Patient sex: M
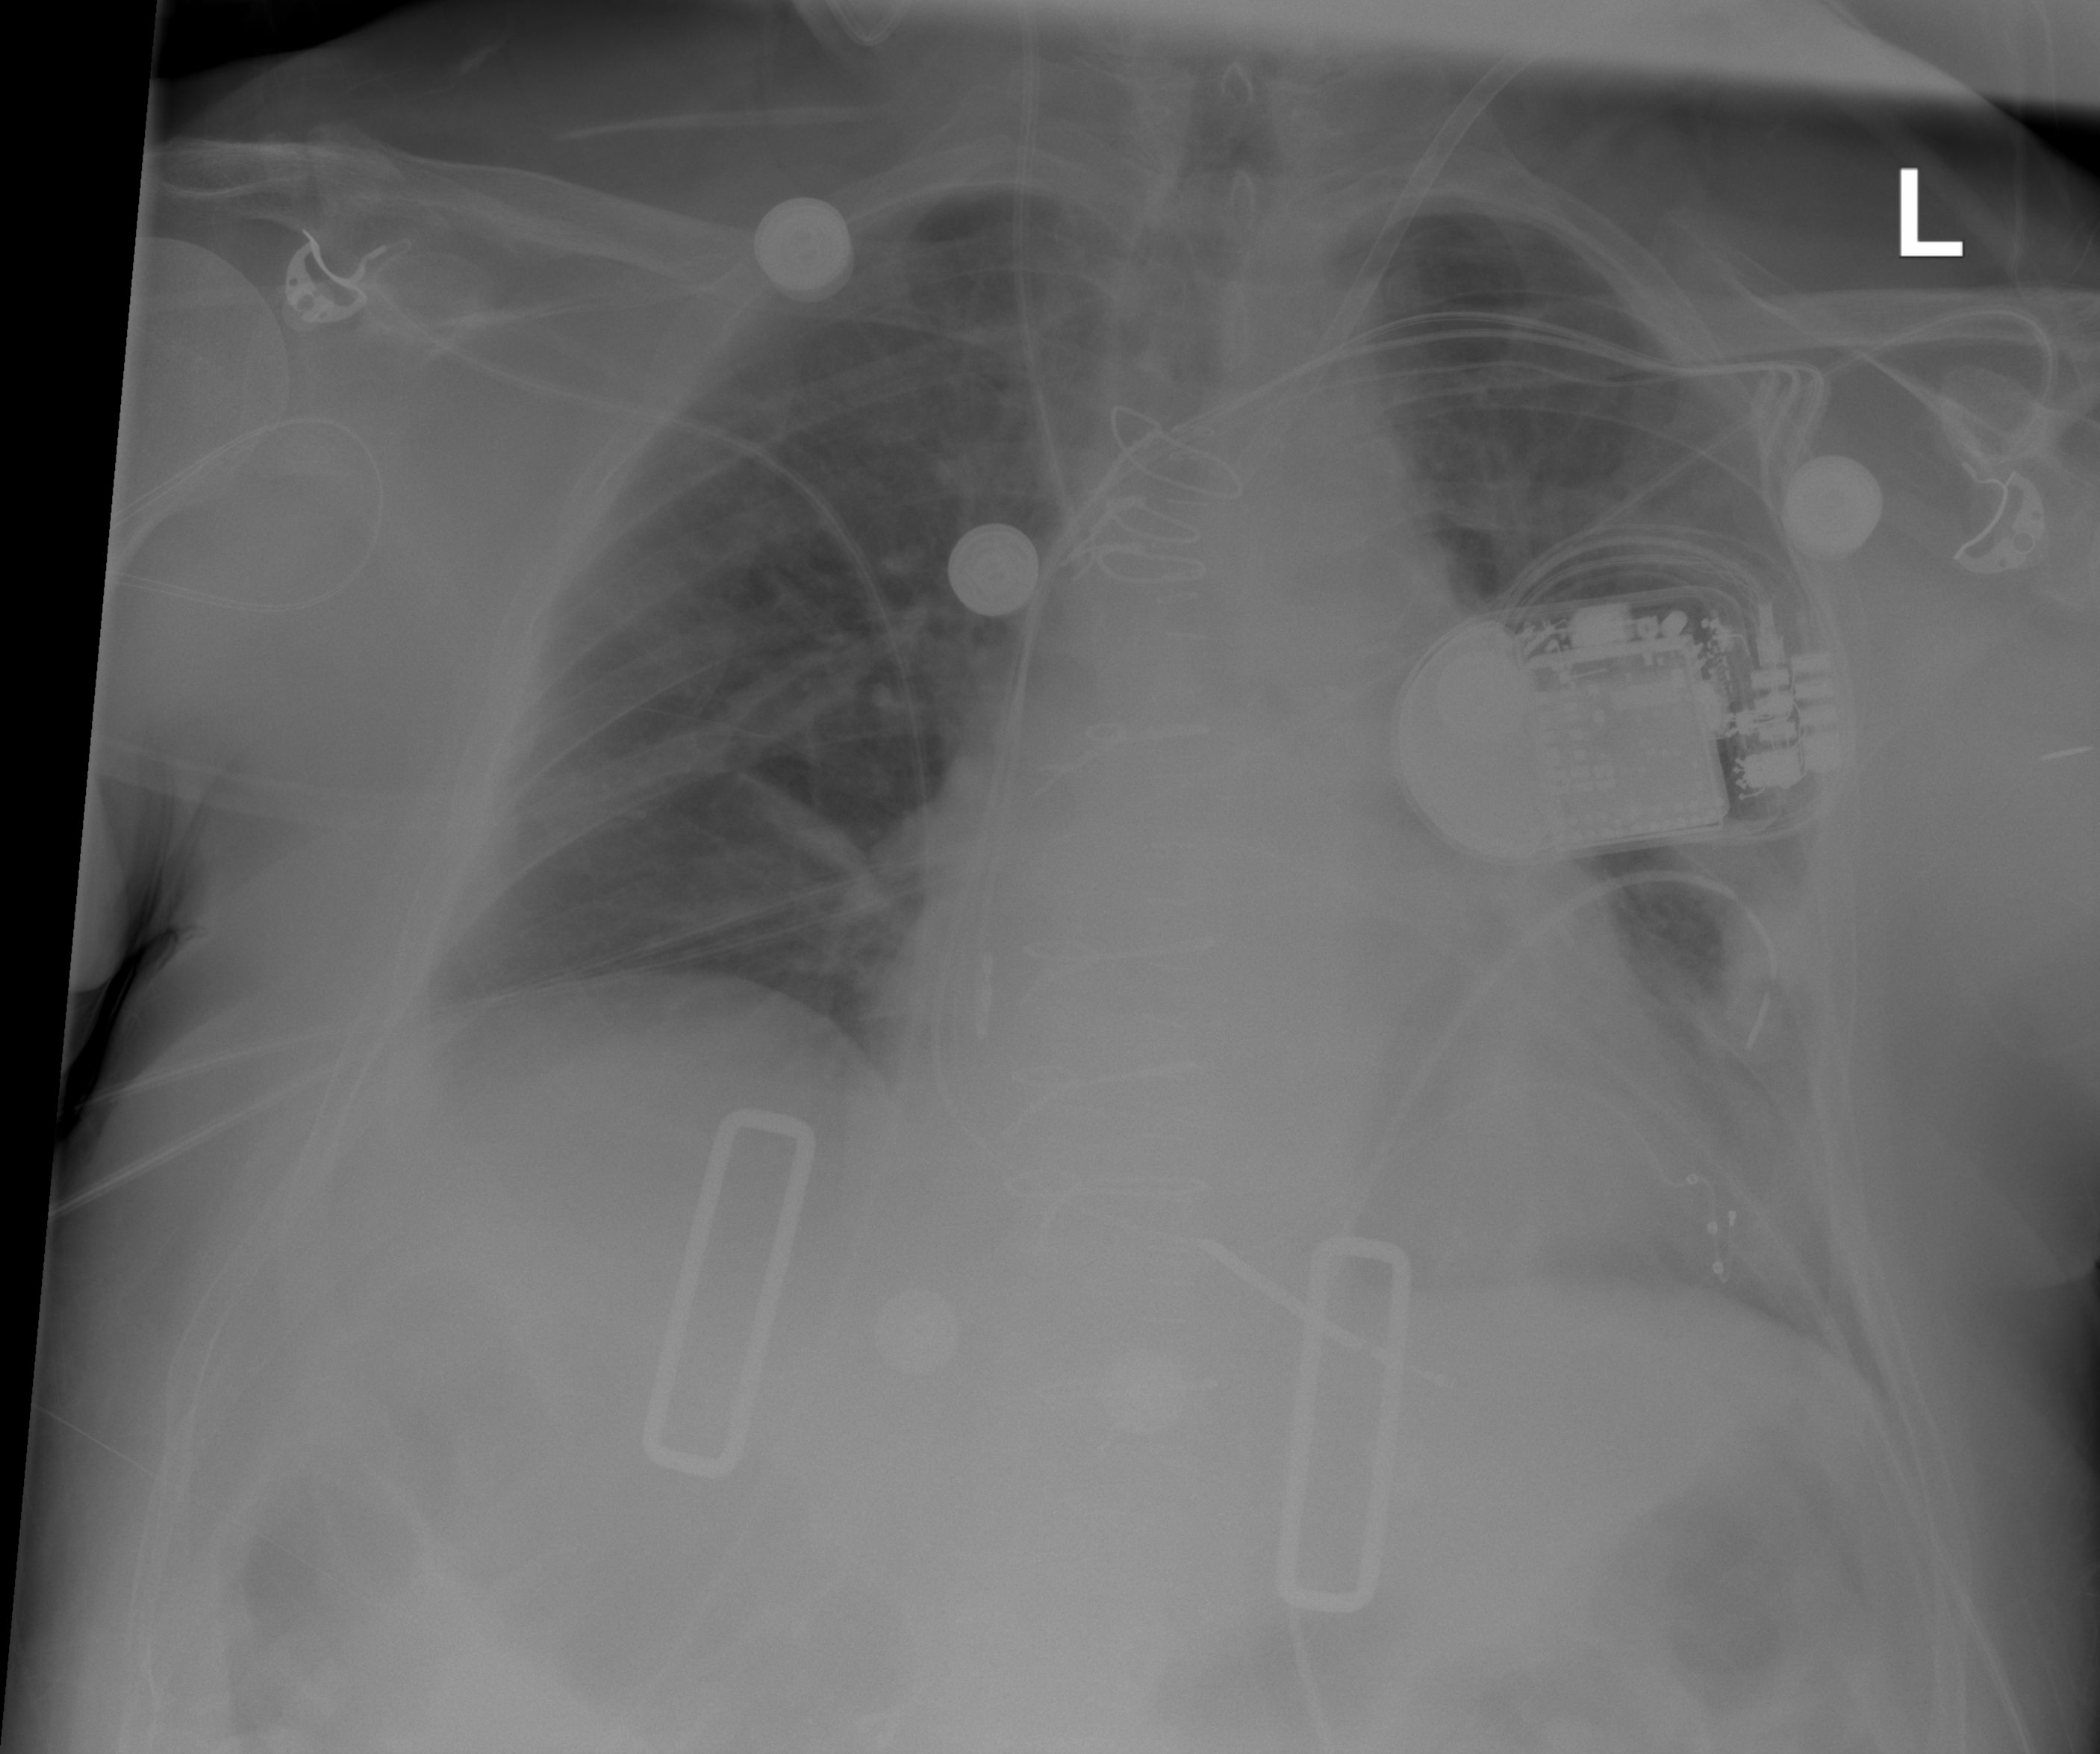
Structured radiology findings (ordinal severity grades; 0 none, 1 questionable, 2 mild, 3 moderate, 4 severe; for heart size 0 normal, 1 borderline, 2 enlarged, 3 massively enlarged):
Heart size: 2
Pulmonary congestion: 2
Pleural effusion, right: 2
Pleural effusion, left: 0
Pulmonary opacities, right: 0
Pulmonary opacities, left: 2
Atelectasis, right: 2
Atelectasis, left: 2